Question: I am using grafana and I need to call the most recent value of the adl_ex_ante_price where the value is not null (as shown below) using a query. I do have the related timestamp for each row.

The code I have tried is depicted below:
'''
SELECT
gas_date AS "time",
adl_ex_ante_price
FROM gas_market_prices
ORDER BY gas_date
WHERE
NOT NULL
'''
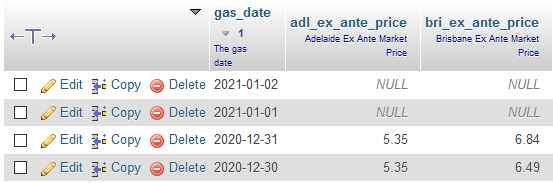
Answer: If you want the latest non-'null' price, you can filter, 'order by' and 'limit':
'''
select gas_date, adl_ex_ante_price
from gas_market_prices
where adl_ex_ante_price is not null
order by gas_date desc limit 1
'''